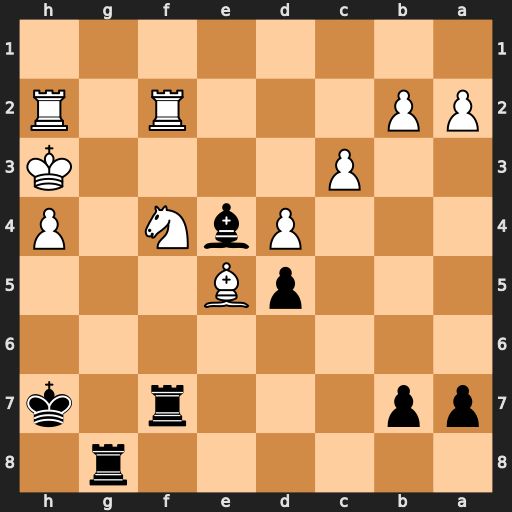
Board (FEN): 6r1/pp3r1k/8/3pB3/3PbN1P/2P4K/PP3R1R/8
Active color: b
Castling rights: -
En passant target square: -
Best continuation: Bf5#